Field crop: maize
Growth stage: 2
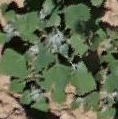
Species: chenopodium